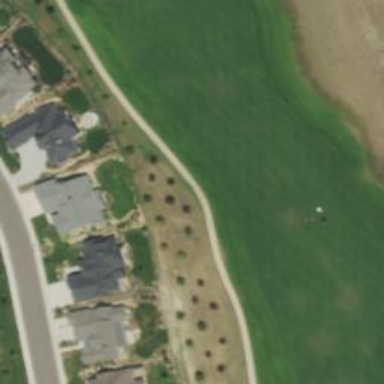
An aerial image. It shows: Track that serves as Golf Cart path.